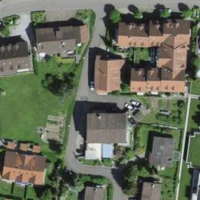
EUNIS habitat code: 55
Species observed at this site:
Cephalanthera rubra
Geum montanum
Traunsteinera globosa
Viola calcarata
Convallaria majalis
Lamium galeobdolon
Astrantia major
Ajuga pyramidalis
Campanula barbata
Dactylorhiza majalis
Saponaria ocymoides
Bartsia alpina
Leucojum vernum